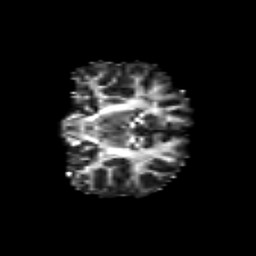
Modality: FA
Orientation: coronal
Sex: male
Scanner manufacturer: siemens
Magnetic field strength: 3 T
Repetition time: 5 s
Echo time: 0.071 s